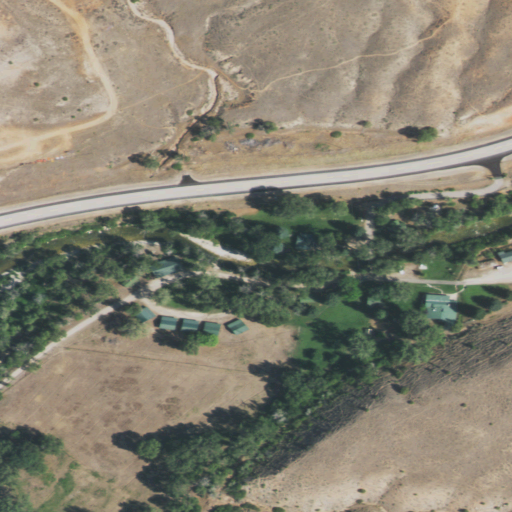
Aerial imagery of valley in Wyoming named Shell Canyon containing grassland, shrub, woody wetlands, herbaceous wetlands, low intensity development, open development, medium intensity development, and pasture